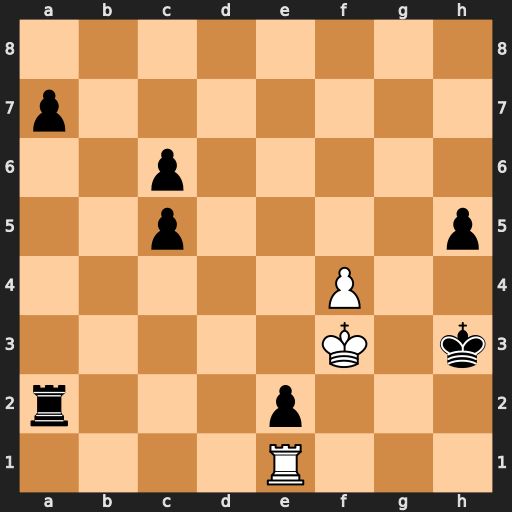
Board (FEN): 8/p7/2p5/2p4p/5P2/5K1k/r3p3/4R3
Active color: w
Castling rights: -
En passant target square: -
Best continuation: Rh1#